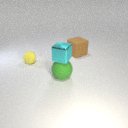
large green rubber sphere to the right of small yellow rubber sphere